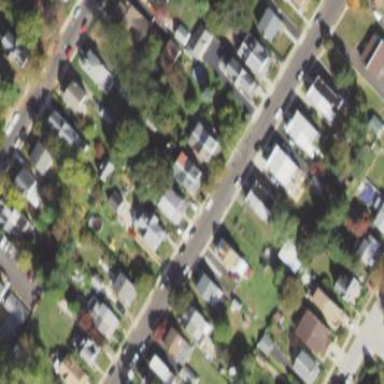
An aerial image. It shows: Sidewalk.